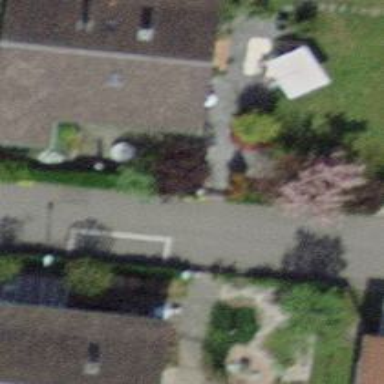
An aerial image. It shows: Residential road.